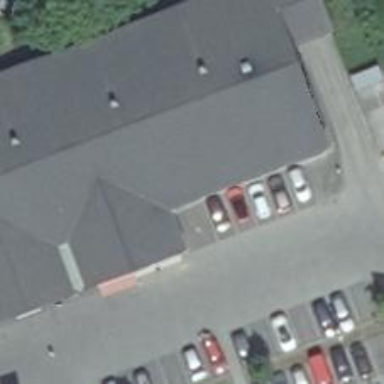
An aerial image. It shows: Bakery.